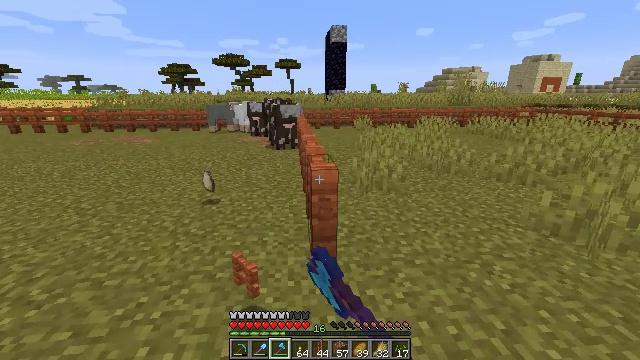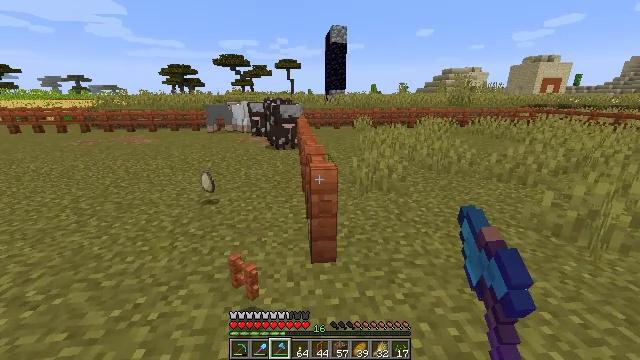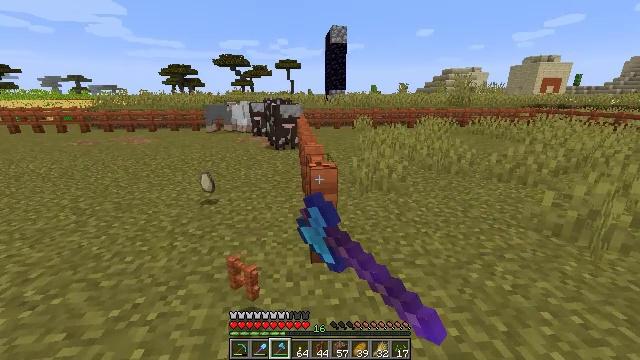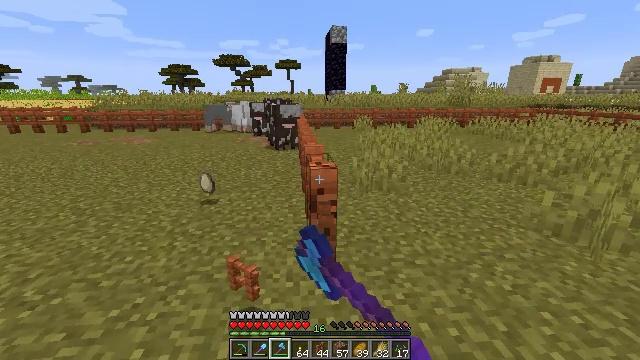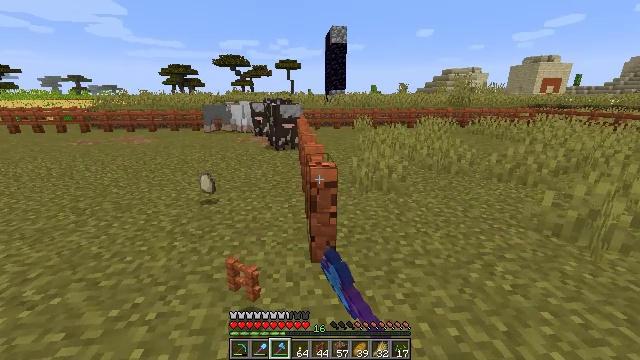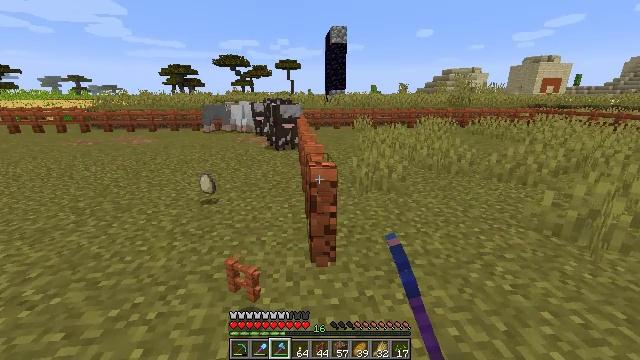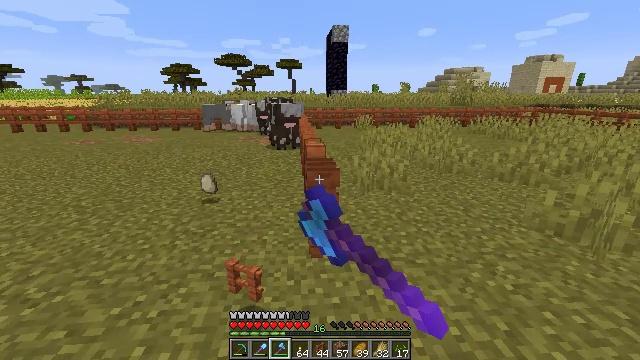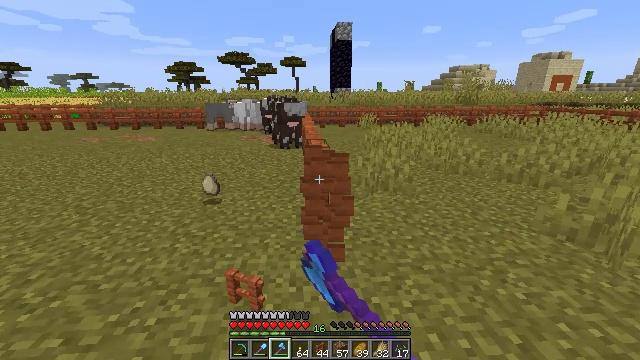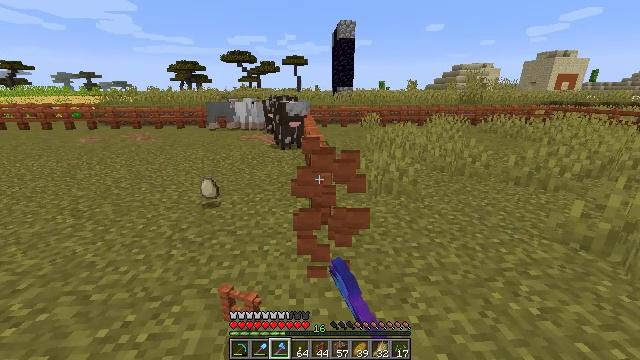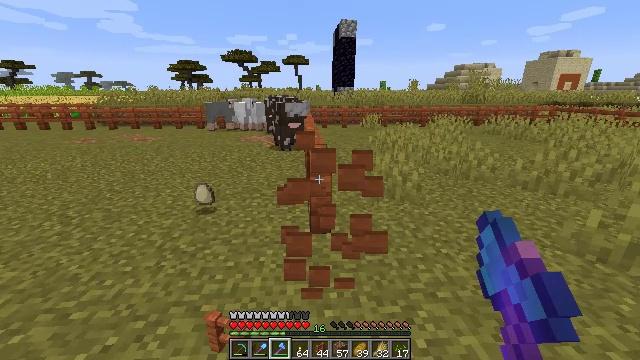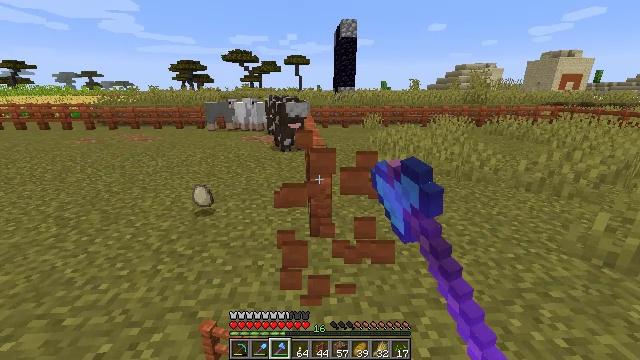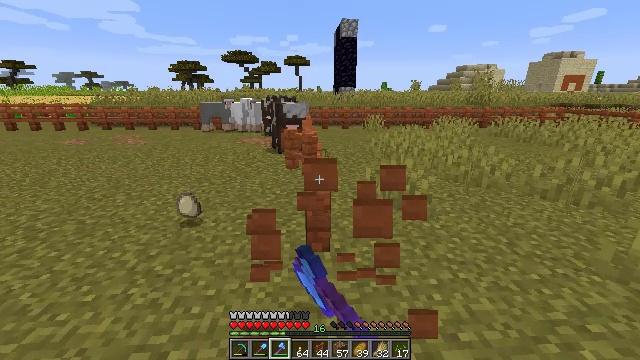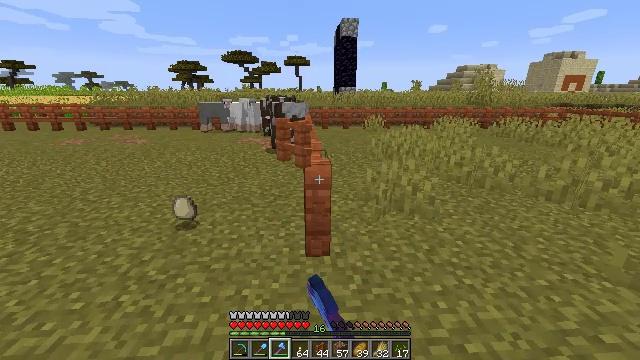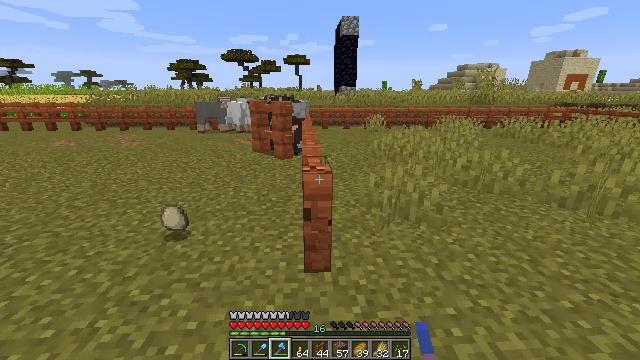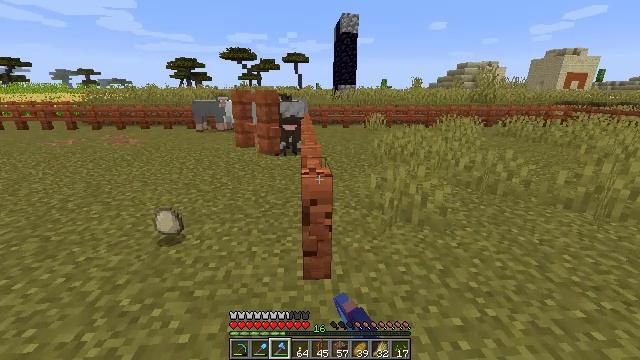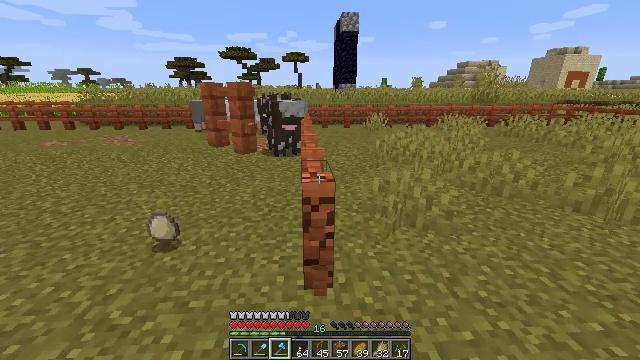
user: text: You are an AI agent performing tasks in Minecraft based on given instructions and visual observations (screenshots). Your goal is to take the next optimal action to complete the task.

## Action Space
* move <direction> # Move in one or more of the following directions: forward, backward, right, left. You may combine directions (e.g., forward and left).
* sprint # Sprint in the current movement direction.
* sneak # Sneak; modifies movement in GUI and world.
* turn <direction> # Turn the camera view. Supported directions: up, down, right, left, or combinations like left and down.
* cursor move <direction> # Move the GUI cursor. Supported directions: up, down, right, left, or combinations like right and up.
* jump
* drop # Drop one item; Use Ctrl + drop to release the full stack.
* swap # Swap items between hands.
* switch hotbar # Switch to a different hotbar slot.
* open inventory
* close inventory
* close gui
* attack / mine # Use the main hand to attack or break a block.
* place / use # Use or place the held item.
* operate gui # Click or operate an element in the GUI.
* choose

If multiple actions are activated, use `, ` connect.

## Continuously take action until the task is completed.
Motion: motion action
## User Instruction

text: Mine the acacia fence.
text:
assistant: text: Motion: attack / mine
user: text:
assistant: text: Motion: attack / mine
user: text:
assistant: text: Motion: attack / mine
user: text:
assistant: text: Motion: attack / mine
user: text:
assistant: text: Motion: attack / mine
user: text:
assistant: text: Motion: attack / mine
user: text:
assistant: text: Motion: move forward, attack / mine
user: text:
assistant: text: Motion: move forward, attack / mine
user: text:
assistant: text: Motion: move forward, attack / mine
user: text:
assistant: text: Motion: move forward, attack / mine
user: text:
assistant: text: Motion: move forward, attack / mine
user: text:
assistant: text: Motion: move forward, attack / mine
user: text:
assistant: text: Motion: move forward, attack / mine
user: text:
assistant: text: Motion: attack / mine
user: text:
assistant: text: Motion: attack / mine
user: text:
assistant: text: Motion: attack / mine
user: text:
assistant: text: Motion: attack / mine
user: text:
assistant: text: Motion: move forward, attack / mine
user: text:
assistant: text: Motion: move forward, attack / mine
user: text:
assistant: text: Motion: move forward, attack / mine
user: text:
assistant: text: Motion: move forward, attack / mine
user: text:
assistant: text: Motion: attack / mine
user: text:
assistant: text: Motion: attack / mine
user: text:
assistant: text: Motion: attack / mine
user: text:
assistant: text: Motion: attack / mine
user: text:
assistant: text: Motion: attack / mine
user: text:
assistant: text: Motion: attack / mine
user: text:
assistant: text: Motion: attack / mine
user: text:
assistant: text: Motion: attack / mine
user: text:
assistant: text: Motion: attack / mine